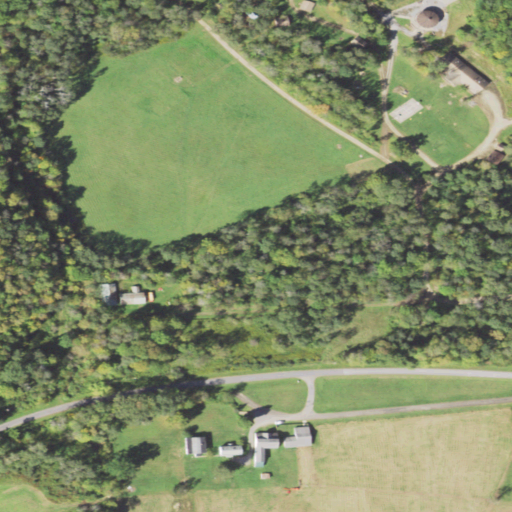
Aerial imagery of valley in Pennsylvania named Big Loop Hollow containing pasture, deciduous forest, open development, mixed forest, and low intensity development